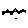
Label: line